Field crop: tomato
Growth stage: 1
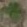
Species: solanum